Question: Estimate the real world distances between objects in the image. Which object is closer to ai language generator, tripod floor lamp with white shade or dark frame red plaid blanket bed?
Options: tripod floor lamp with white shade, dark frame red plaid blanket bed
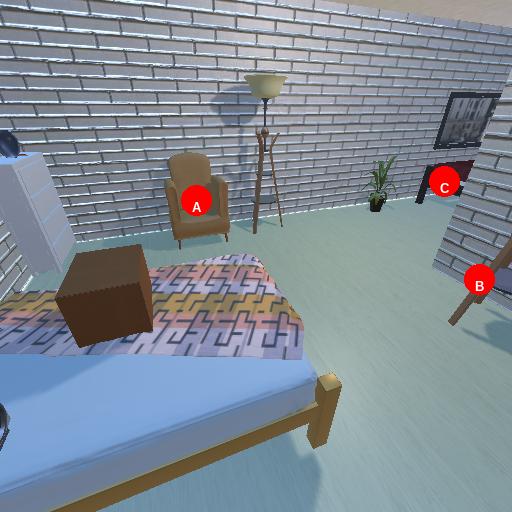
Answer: tripod floor lamp with white shade